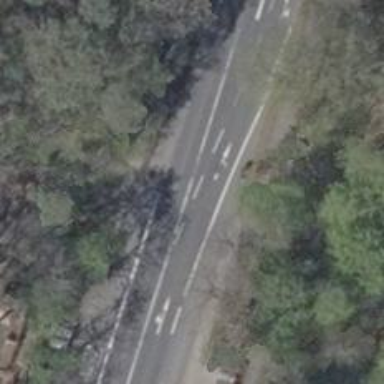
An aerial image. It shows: Tertiary road with asphalt surface. There is track for cyclists on the left side.